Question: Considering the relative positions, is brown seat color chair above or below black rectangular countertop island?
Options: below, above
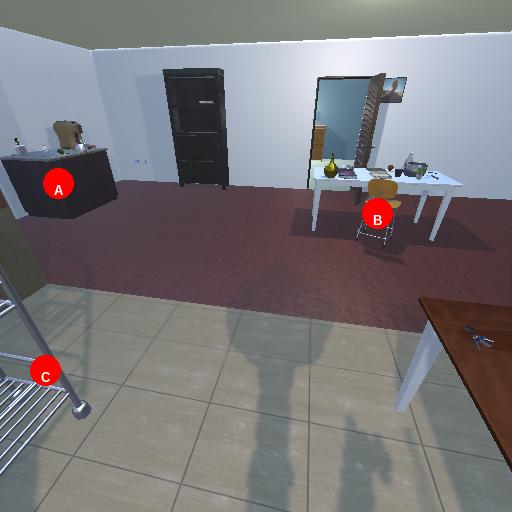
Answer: below